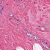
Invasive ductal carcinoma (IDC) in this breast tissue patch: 0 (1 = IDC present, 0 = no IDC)